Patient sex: M
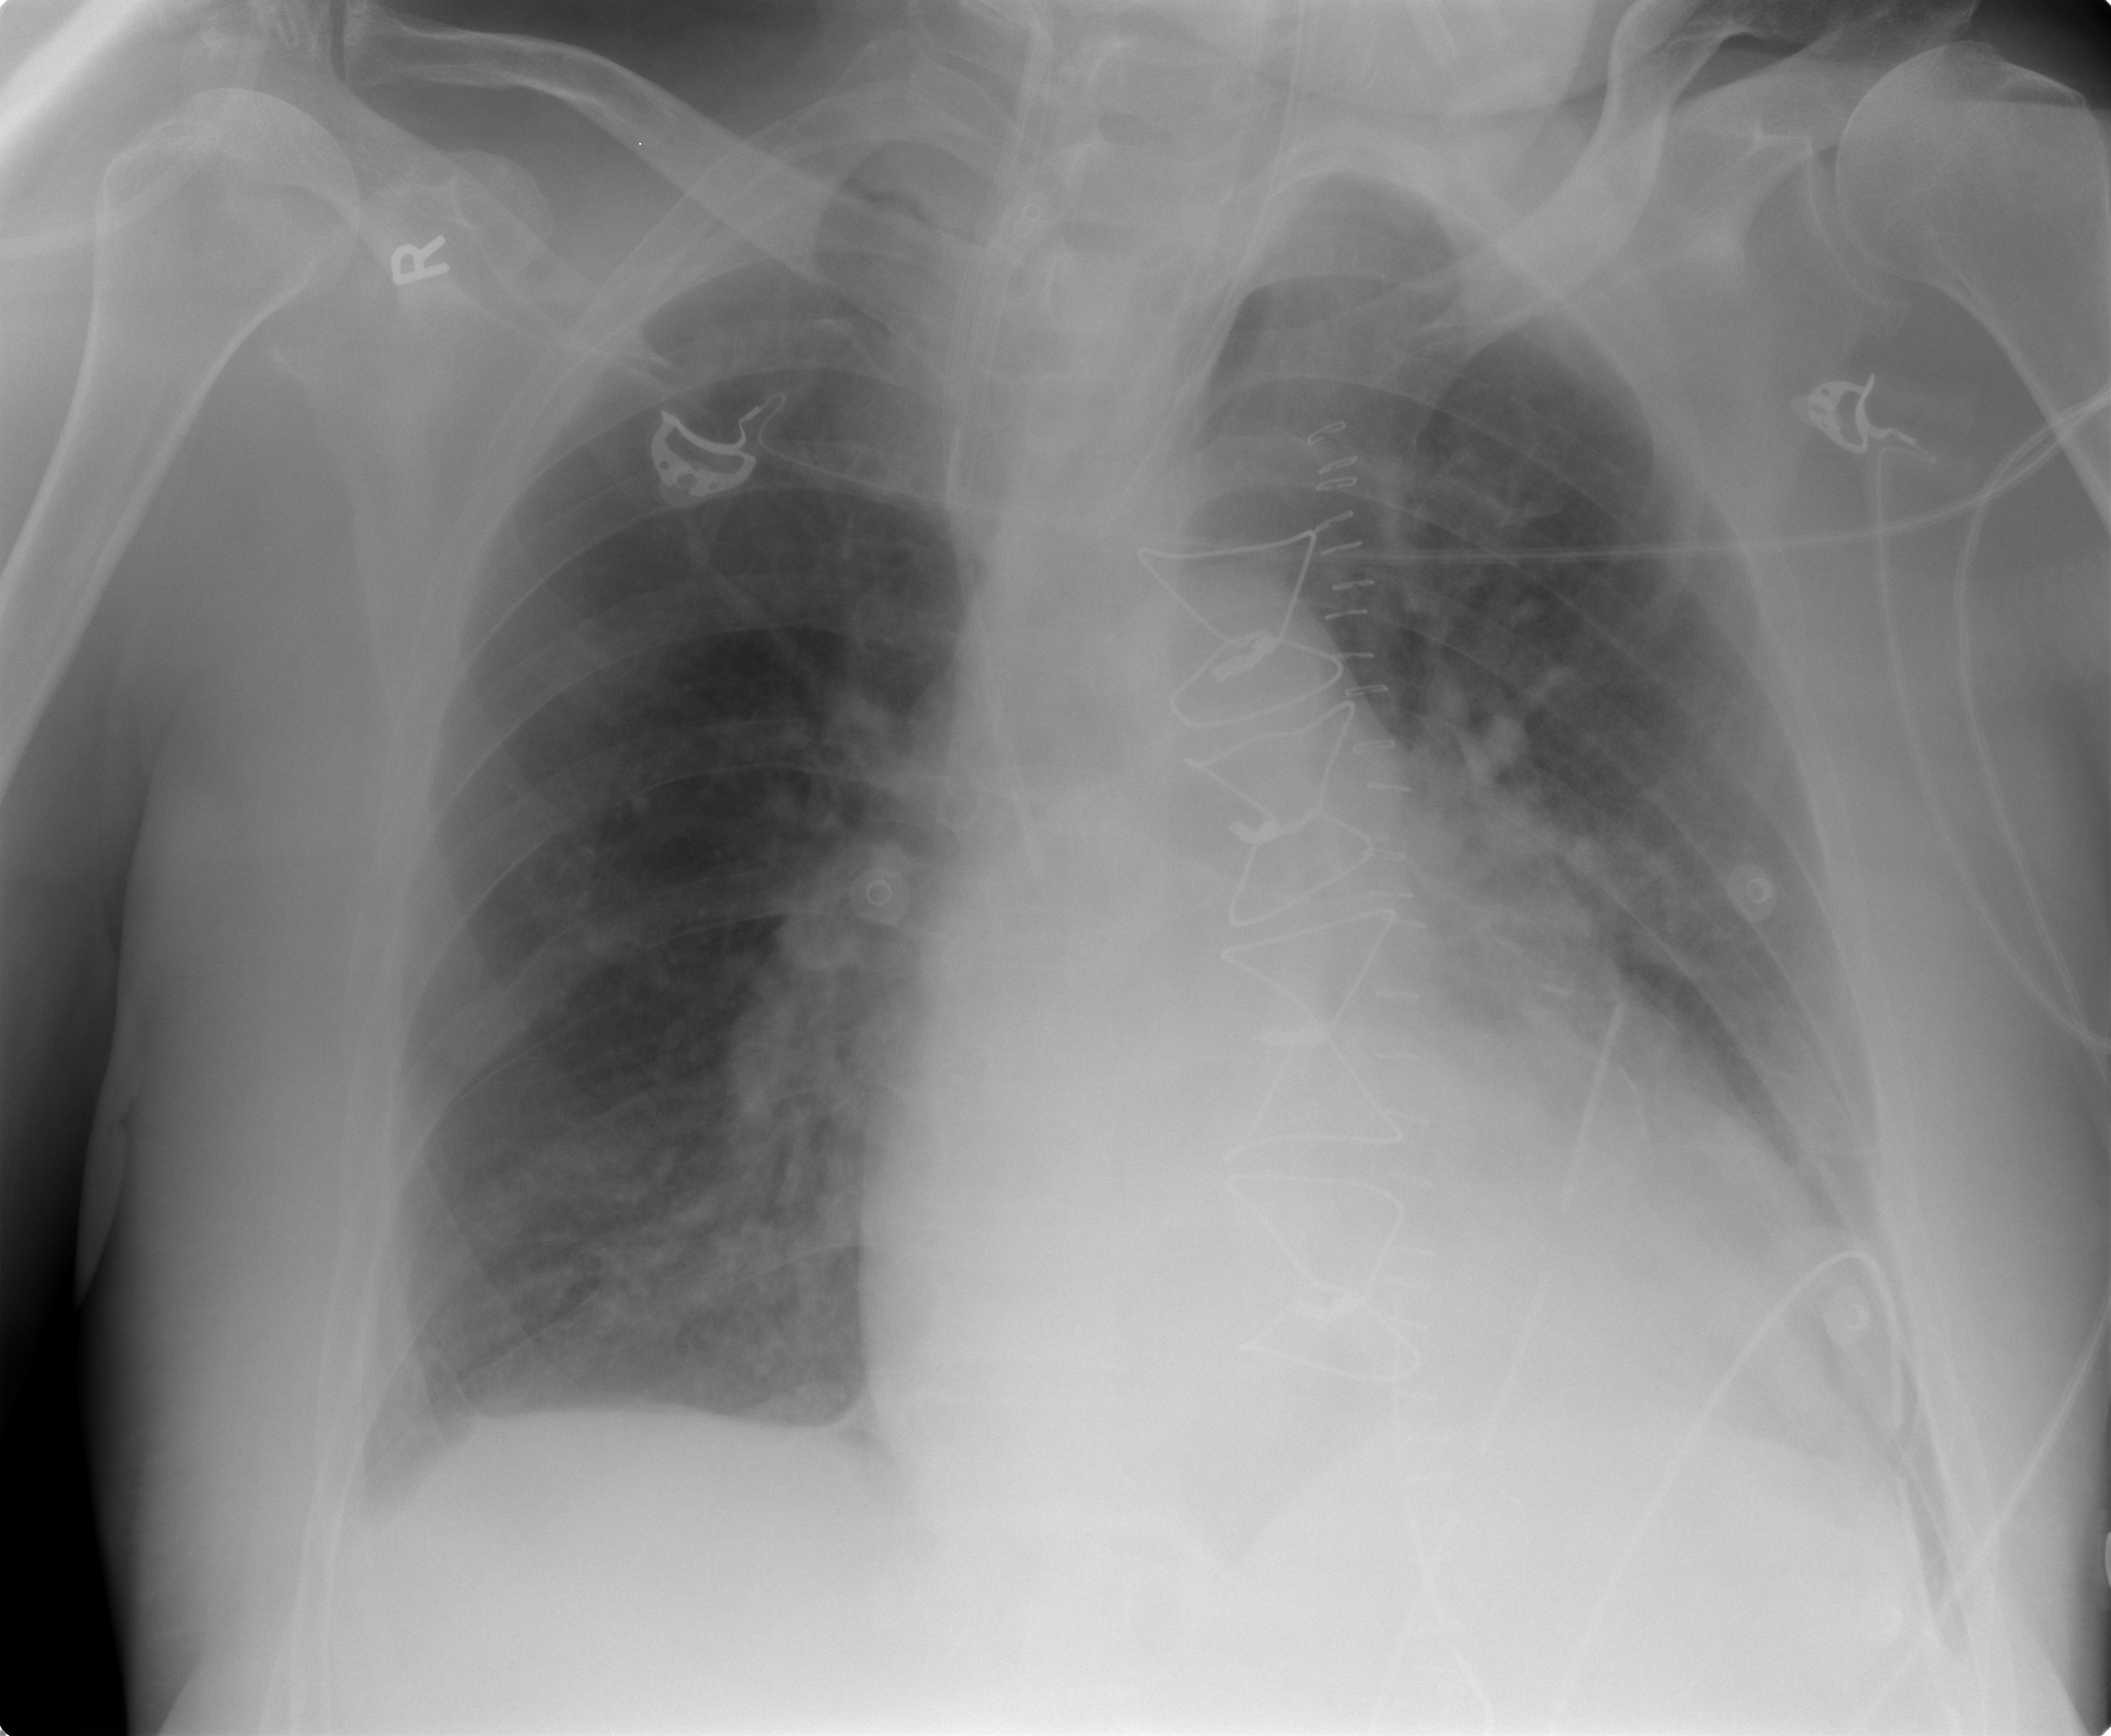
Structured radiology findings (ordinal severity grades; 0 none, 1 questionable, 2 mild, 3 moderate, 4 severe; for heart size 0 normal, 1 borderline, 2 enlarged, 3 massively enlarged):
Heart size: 3
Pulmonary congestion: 1
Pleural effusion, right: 0
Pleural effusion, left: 0
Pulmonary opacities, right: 0
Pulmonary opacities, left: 2
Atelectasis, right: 0
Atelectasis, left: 3